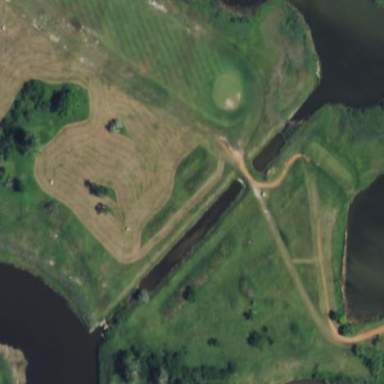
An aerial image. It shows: Scenic view of water hazard on golf course. The natural water feature adds beauty to the landscape.